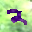
Label: 2